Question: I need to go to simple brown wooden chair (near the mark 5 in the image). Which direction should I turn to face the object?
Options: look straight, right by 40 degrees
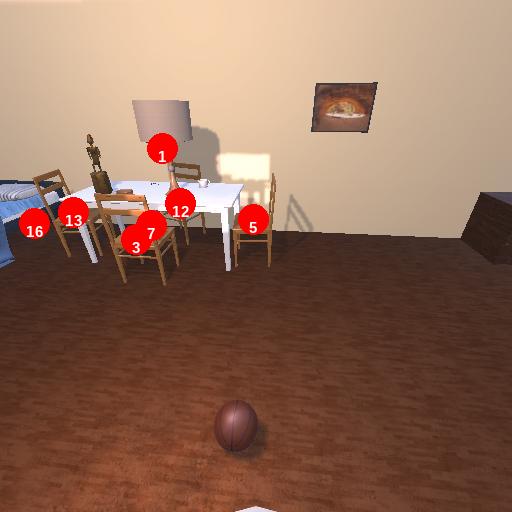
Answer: look straight